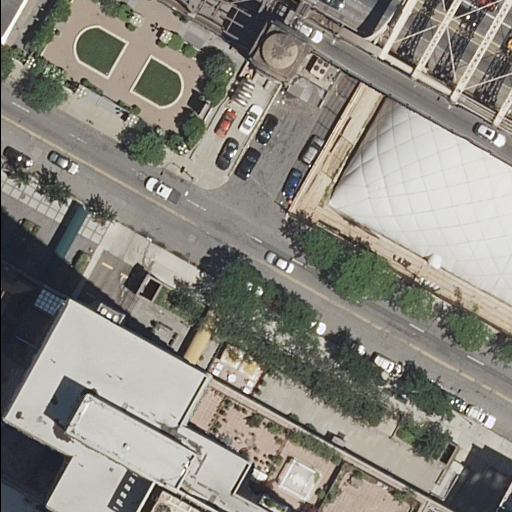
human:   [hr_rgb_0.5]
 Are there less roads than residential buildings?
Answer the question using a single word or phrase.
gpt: no

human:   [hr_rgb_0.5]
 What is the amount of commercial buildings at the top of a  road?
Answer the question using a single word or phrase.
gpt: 0

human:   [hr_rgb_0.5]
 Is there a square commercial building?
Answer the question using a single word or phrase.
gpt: no

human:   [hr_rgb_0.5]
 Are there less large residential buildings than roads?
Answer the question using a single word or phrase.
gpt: yes

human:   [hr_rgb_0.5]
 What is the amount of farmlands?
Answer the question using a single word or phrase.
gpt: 0

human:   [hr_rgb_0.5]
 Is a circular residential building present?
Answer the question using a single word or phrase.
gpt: no

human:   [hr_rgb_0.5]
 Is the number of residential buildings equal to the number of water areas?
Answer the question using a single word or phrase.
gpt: no

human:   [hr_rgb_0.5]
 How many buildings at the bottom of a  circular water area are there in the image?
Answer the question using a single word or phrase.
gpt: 0

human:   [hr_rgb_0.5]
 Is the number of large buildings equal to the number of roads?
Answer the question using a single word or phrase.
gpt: no

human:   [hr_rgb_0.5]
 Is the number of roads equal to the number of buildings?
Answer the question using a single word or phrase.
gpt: no

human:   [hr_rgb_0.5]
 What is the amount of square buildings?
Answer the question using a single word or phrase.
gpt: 0

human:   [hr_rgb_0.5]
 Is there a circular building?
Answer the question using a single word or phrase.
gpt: no

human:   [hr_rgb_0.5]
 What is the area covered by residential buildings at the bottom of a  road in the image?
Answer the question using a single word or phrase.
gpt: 2744m2

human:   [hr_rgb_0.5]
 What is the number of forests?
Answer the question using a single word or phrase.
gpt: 0

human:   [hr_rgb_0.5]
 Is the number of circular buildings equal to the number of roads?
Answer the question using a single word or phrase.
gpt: no

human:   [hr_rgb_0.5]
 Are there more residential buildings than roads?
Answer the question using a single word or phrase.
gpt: no

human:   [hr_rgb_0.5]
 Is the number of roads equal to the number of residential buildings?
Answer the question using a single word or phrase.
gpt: no

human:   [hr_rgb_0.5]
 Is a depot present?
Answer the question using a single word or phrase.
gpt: no

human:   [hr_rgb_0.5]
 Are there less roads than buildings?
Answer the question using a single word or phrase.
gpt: no

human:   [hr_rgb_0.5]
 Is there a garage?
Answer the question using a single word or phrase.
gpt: no

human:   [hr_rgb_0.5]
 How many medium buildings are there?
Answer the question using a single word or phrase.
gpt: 1

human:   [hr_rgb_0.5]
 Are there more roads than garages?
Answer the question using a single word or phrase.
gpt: yes

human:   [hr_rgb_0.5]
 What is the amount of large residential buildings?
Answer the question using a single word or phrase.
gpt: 1

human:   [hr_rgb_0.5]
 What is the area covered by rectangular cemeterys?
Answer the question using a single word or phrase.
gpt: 0m2

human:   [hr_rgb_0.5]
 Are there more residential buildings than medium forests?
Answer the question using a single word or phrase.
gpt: yes

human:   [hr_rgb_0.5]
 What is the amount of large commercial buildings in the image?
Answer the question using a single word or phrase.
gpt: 0

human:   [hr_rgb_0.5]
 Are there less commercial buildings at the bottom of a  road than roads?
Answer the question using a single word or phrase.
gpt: yes

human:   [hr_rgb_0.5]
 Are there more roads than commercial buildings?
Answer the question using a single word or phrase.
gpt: yes

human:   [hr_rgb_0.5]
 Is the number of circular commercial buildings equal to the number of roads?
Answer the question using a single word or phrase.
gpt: no

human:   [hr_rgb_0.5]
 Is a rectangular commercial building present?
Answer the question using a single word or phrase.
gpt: no

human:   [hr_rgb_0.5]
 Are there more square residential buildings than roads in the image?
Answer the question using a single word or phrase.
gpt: no

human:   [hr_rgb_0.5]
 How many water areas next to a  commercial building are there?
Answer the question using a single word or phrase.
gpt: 0

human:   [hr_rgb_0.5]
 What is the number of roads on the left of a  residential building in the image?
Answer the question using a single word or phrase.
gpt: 11

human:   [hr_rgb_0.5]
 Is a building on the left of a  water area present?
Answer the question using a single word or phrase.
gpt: no

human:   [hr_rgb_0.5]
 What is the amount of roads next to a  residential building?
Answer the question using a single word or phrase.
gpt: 11

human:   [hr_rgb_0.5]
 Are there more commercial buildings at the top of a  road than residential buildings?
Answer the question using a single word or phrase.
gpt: no